Question: I'm working on an Android application that requires 2D graphical view with a large set of objects. Here's what I basically need to display:

In my case, there could be hundreds of spatially distributed objects. This view is going to behave like a map, so the user is able to scroll in horizontally and vertically, zoom in and zoom out. It also requires click event handling, so the user is able to click any triangle and I then should display some extended information related with that particular triangle.
I'm mostly concerned about 3 things:
- 'onDraw()'- -
Is there any library that can help me with these tasks? Just don't want to spend 3 days on stuff that I believe must already have been implemented.
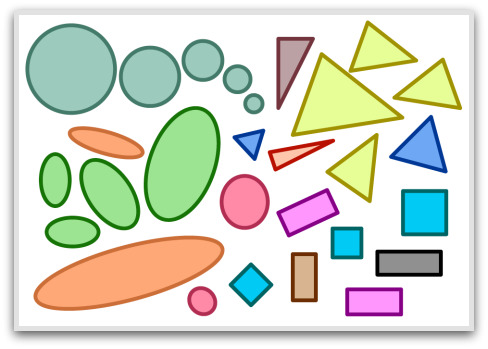
Answer: All the methods in the 'Canvas' class of the 'android.graphics' package should suffice. The 'Canvas' does clipping (meaning drawing commands get discarded if it's not visible) so if the image is static you could render it into a 'Picture' and draw that on 'onDraw()'.
I think the drawing methods have methods to calculate bounds and return them. See 'Path''s 'computeBounds(RectF bounds, boolean exact)'.